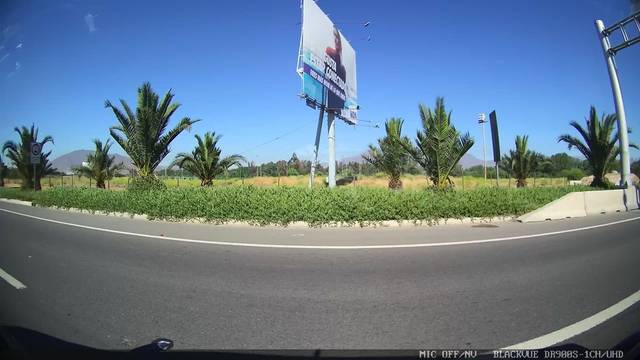
Region: Chile
Coordinates: -33.417, -70.793